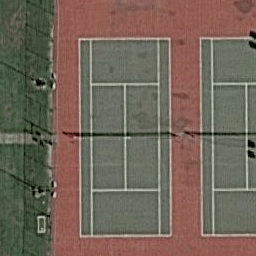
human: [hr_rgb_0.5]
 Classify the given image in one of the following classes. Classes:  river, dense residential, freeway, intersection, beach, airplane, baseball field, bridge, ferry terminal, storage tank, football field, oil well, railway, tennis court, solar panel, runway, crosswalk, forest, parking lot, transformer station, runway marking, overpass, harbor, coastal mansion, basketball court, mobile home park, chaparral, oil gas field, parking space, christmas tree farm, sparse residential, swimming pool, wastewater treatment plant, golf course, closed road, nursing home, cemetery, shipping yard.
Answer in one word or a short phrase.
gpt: tennis court